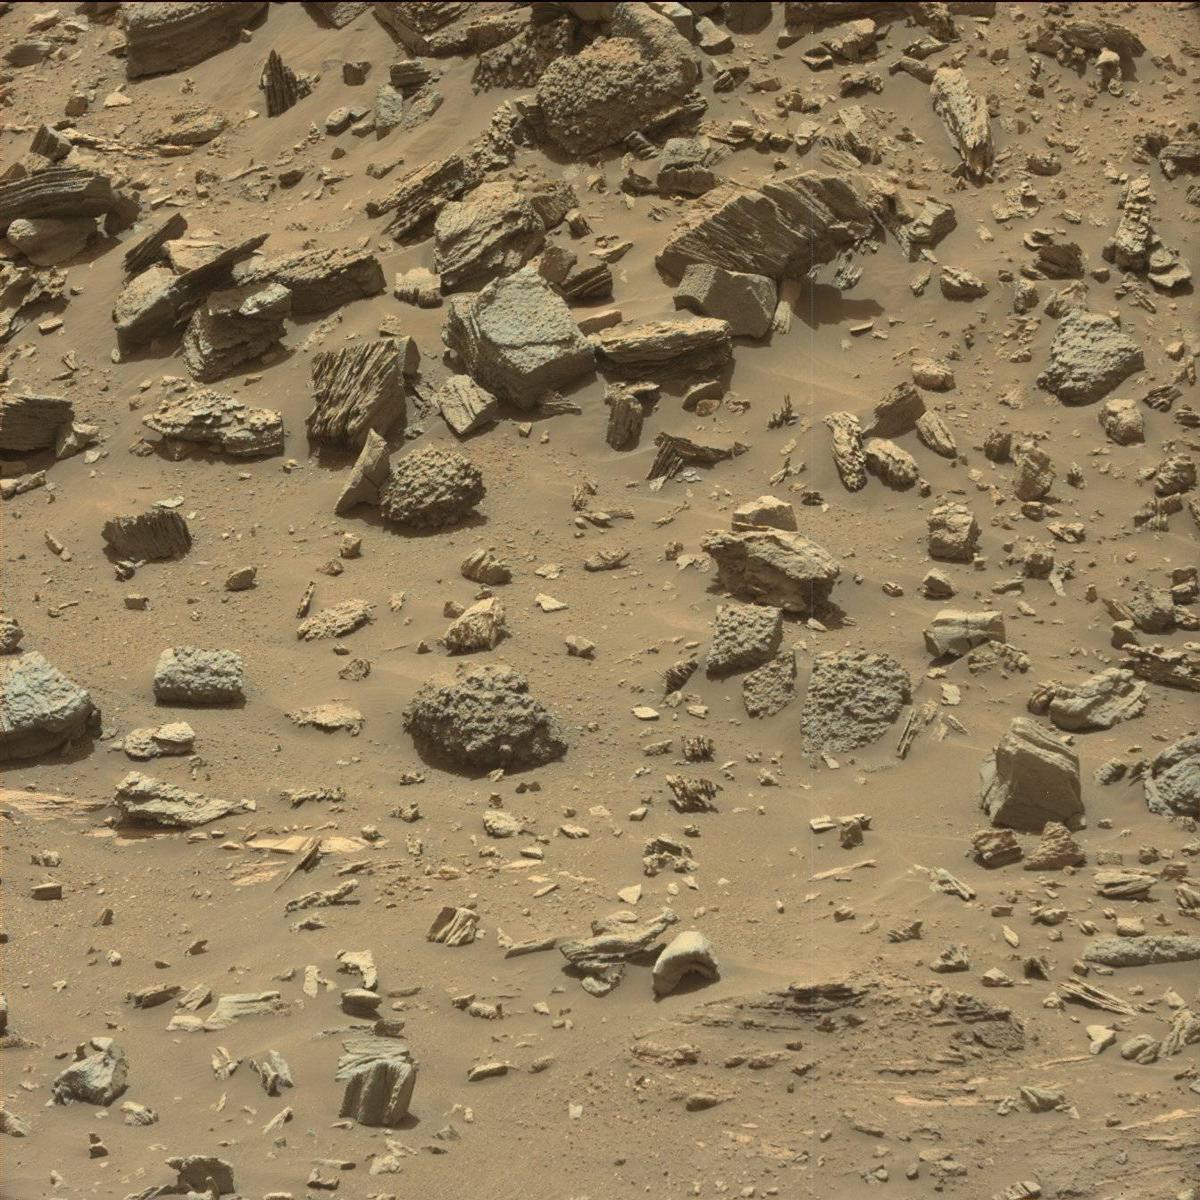
Terrain classes present: Bedrock, Rock, Sand / Soil